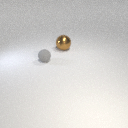
small gray rubber sphere in front of large brown metal sphere